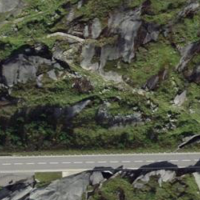
EUNIS habitat code: 31
Species observed at this site:
Arnica montana
Perizoma albulata
Colias palaeno